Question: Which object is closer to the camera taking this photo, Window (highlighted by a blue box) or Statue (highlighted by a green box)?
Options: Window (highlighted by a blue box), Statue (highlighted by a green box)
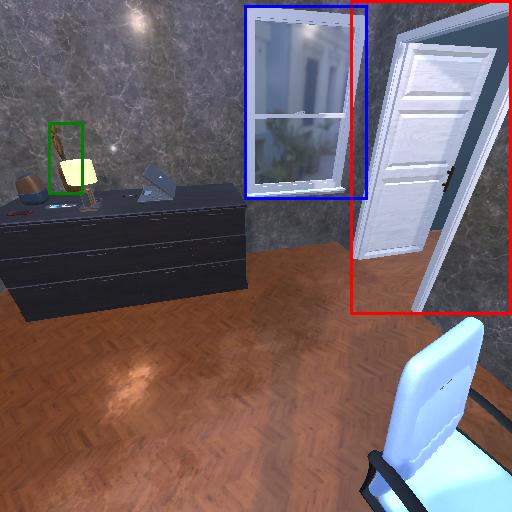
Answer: Window (highlighted by a blue box)